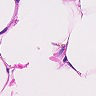
Metastatic tissue present: no